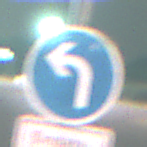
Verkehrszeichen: VorgeschriebeneFahrtrichtungLinks
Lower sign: BesondereFahrzeugeUndTransportgueter3
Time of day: Night
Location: Outdoor (Urban)
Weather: PartlyCloudy
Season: NotSpecified
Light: Artificial